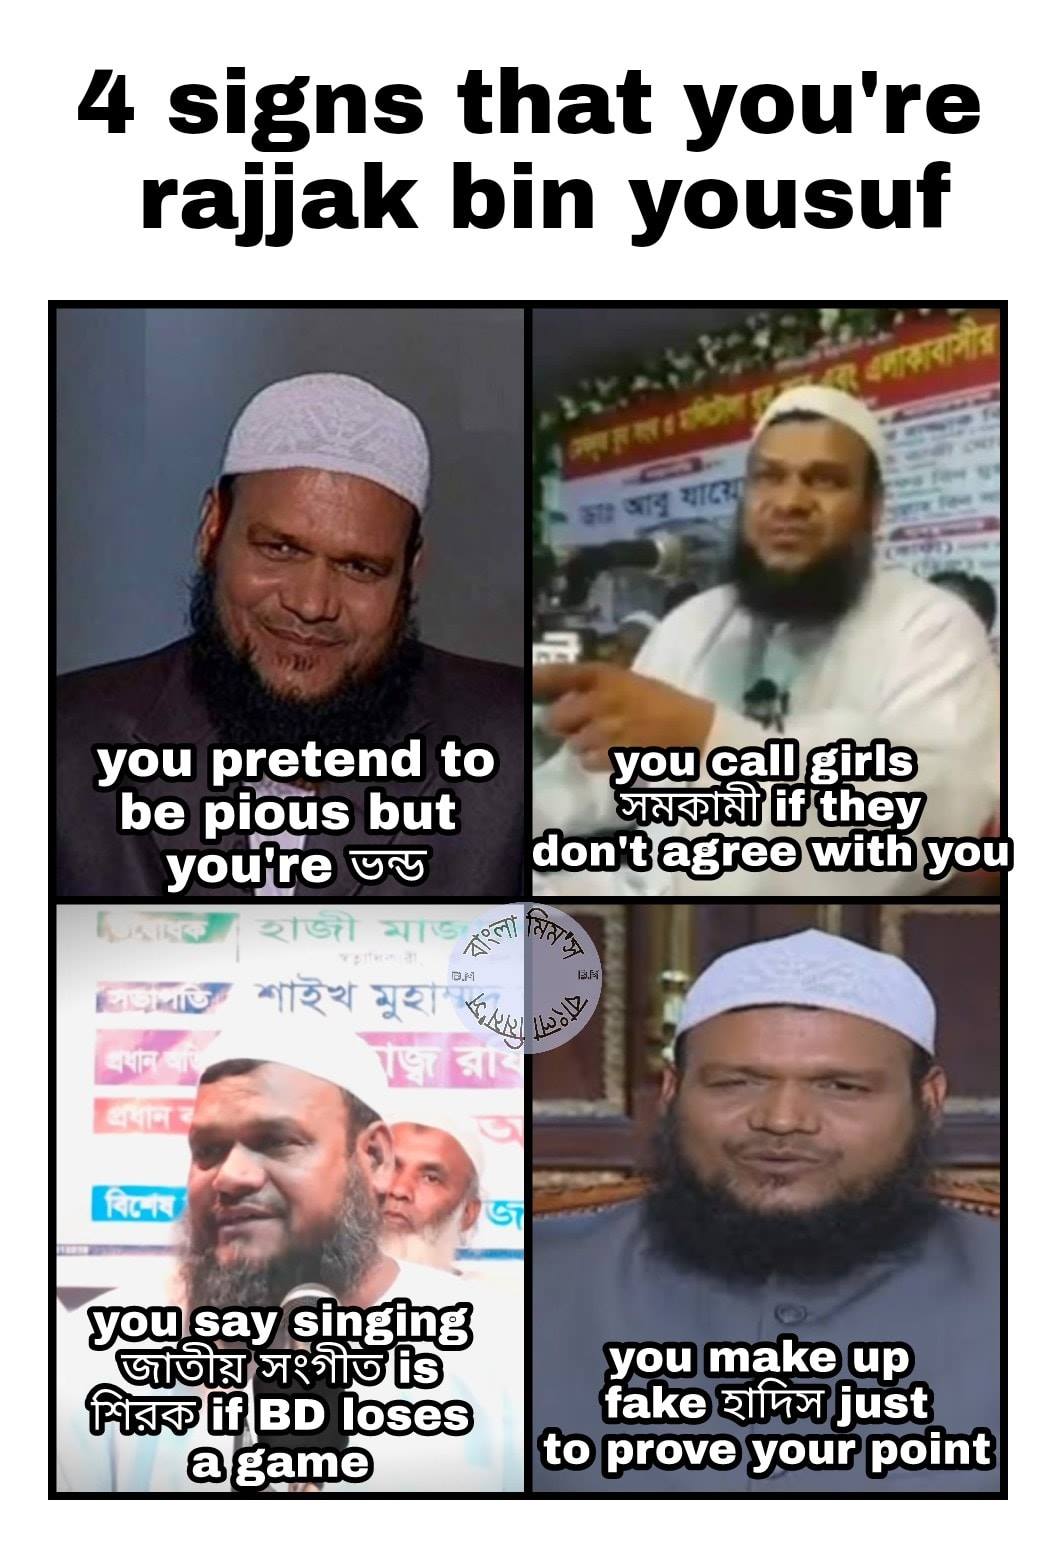
Caption: 4 signs that you're rajjak bin yousuf    you pretend to be pious but you're  ভন্ড    you call girls  সমকামী if they don't agree with you    you say singing জাতীয় সংগীত is শিরক if BD loses a game   you make up  fake হাদিস just to prove your point
Label: hate